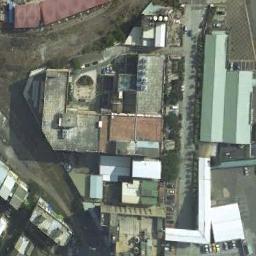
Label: industrial_area